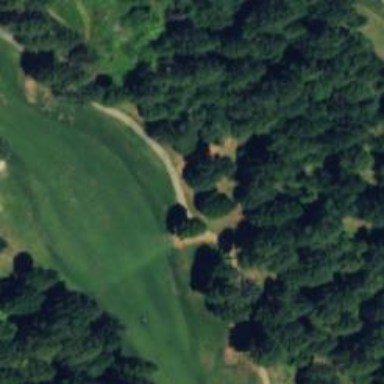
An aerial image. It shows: Golf cartpath that is also road path.